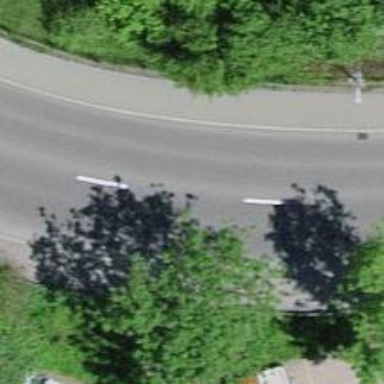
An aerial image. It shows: Paved tertiary road with cycle track on the right side.